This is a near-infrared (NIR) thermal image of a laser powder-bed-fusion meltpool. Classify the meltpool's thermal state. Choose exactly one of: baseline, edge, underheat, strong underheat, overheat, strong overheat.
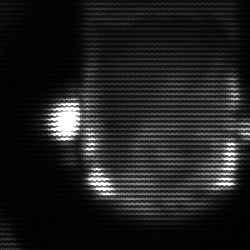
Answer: baseline